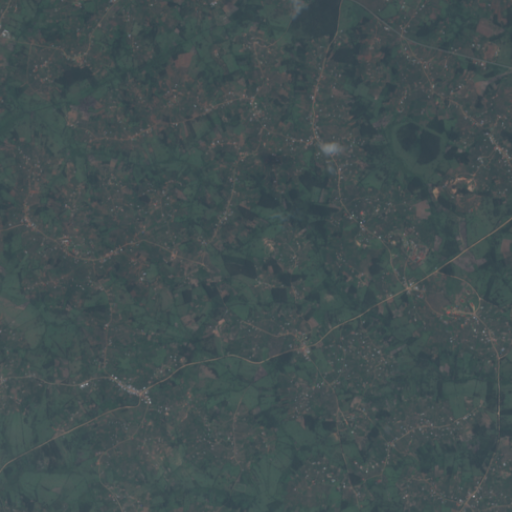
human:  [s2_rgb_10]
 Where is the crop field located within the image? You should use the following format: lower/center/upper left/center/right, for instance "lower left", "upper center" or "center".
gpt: The crop field is located in the lower right of the image.
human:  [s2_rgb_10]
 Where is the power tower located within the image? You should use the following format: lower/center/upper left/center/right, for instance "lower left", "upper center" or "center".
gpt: The power tower is located in the upper right of the image.
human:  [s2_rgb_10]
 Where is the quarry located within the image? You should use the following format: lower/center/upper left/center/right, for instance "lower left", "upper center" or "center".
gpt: The quarry is located in the center right of the image.
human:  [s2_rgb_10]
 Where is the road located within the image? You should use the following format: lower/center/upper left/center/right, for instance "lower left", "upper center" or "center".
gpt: There is no road in the image.